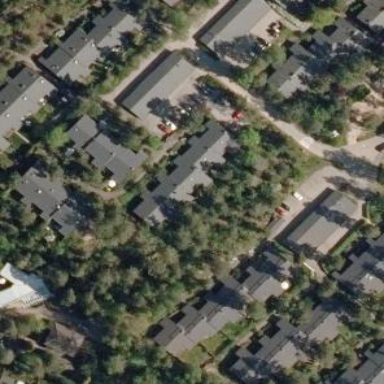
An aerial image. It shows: Residential building with terrace.